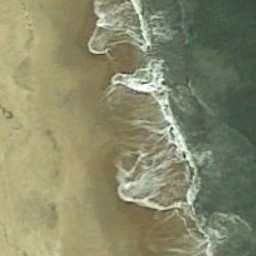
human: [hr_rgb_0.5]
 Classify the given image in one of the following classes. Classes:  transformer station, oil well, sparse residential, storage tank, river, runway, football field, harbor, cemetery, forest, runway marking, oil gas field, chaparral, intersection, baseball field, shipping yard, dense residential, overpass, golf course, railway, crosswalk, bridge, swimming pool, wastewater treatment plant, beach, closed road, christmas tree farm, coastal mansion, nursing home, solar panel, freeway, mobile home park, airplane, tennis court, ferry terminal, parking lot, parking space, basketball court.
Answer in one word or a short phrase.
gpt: beach